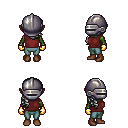
a pixel art fantasy rpg character, female body template, orc, green skin, maroon sleeveless shirt, teal pants, gray right-swept hairstyle, metal helm, gold gloves, brown shoes, four views (front, back, left, right), 2x2 character sprite sheet, small pixel art, hard edges, no anti-aliasing